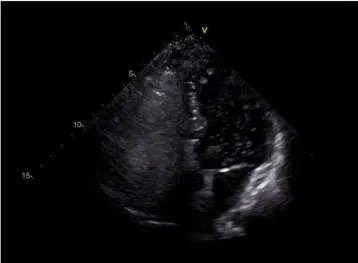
(B) c-TTE revealed a large number of microbubbles in the left-sided chambers during the Valsalva maneuver.
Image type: radiology (ultrasound)